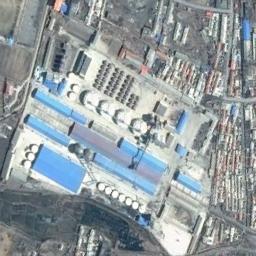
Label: industrial_area